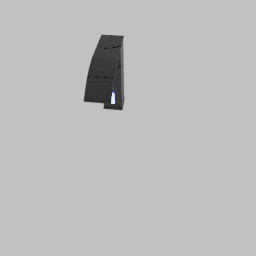
Label: appliances